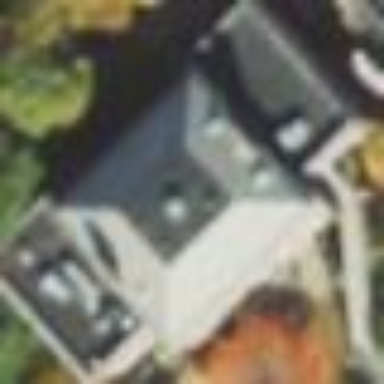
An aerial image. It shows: College building.